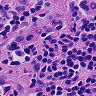
Metastatic tissue present: yes